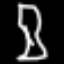
Label: hourglass